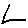
Label: triangle